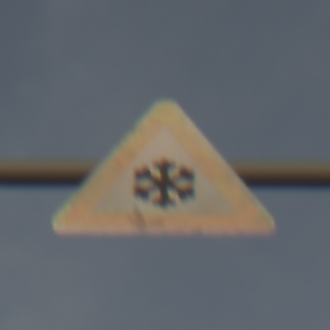
Verkehrszeichen: SchneeOderEisglaette
Umgebung: Outdoor, Nature
Tageszeit: SunriseSunset
Wetter: PartlyCloudy
Licht: Natural
Jahreszeit: NotSpecified
Kontrast: LowContrast